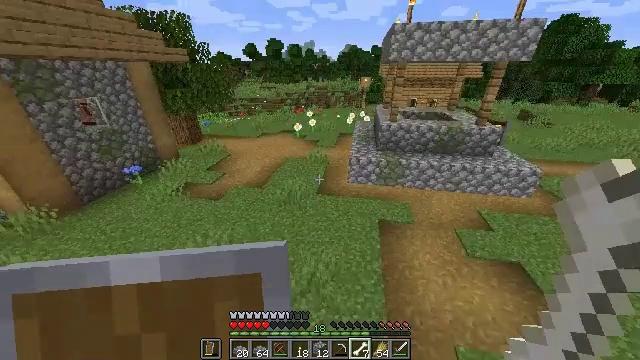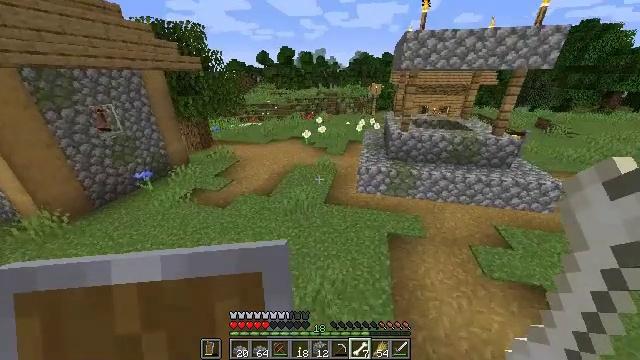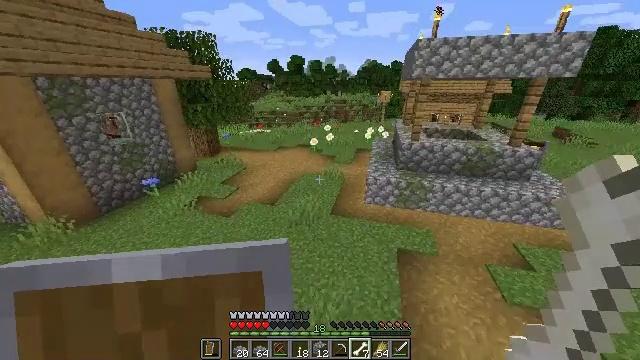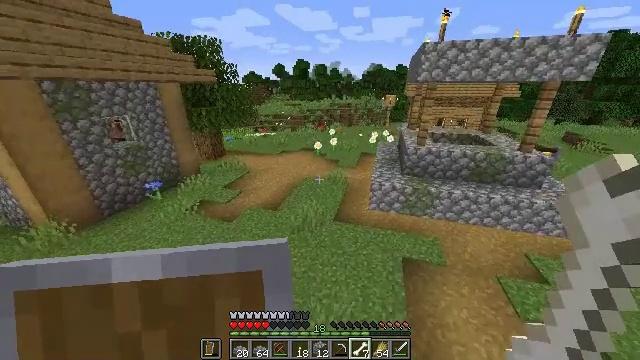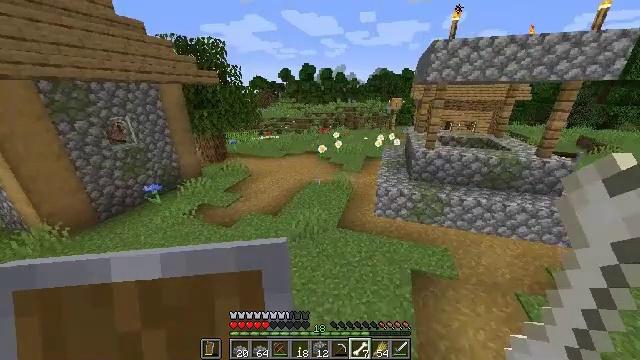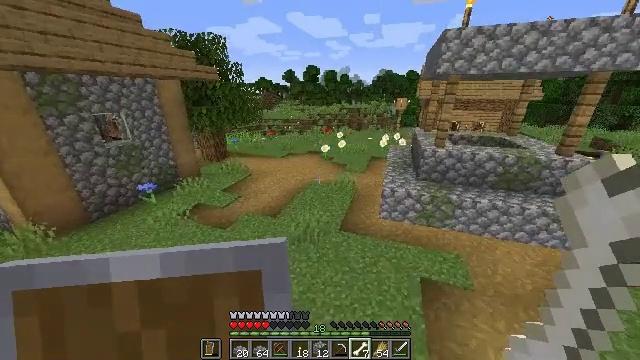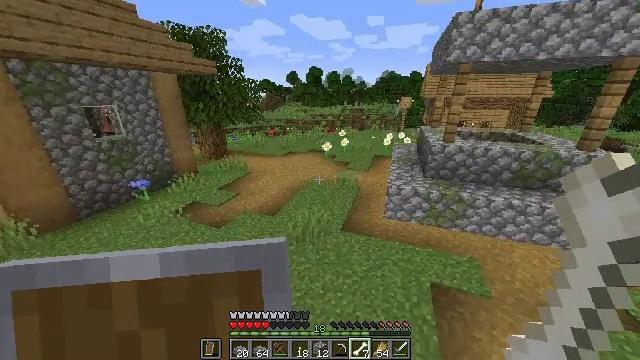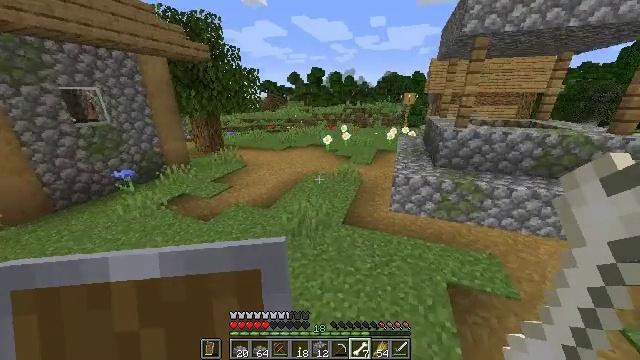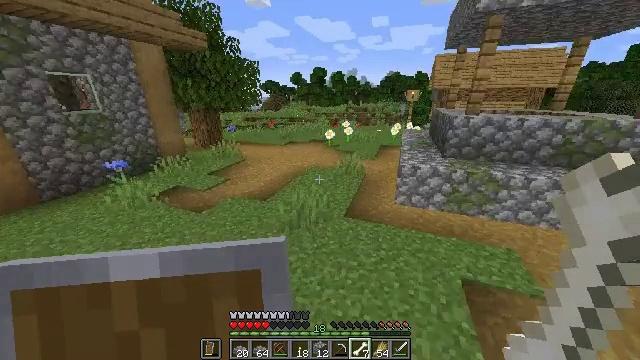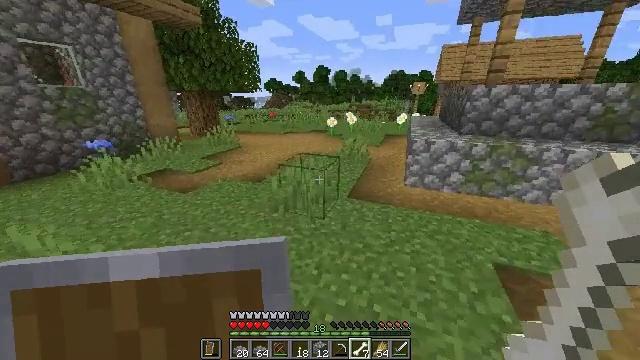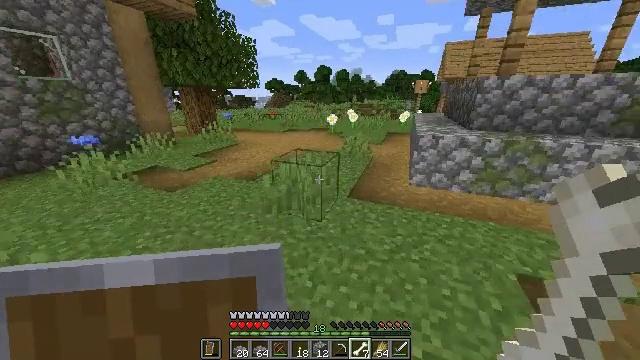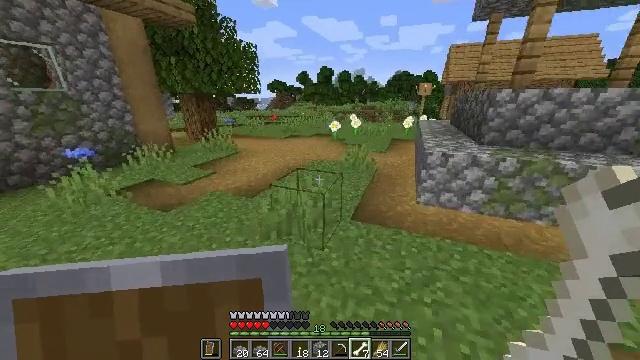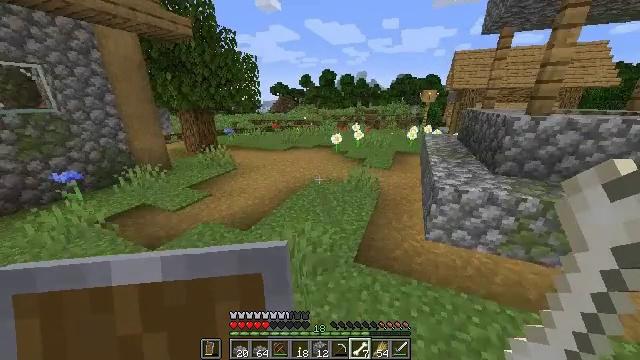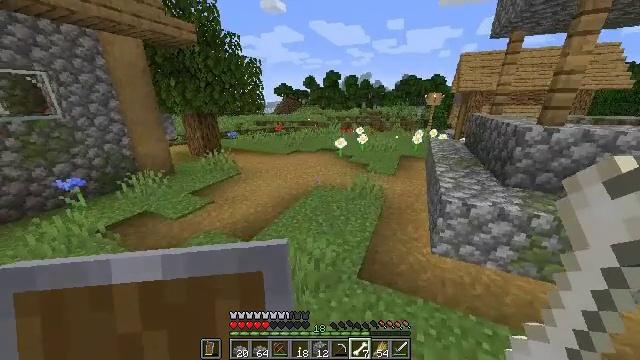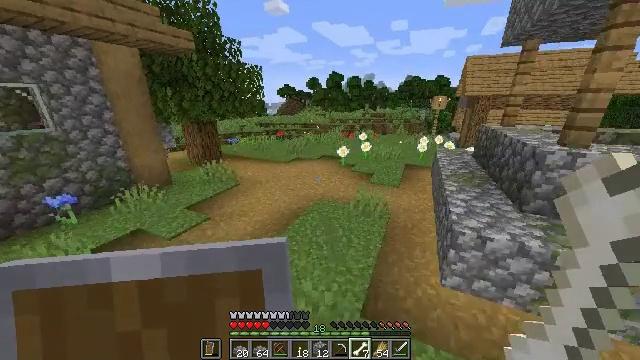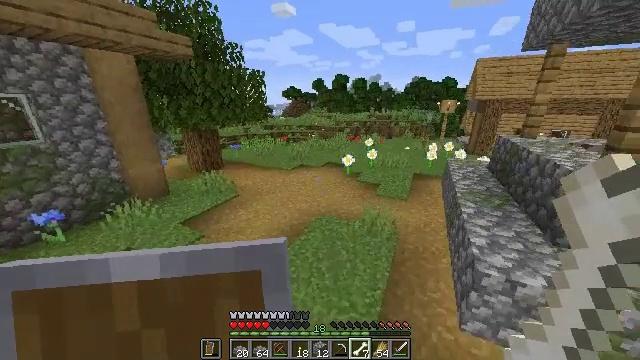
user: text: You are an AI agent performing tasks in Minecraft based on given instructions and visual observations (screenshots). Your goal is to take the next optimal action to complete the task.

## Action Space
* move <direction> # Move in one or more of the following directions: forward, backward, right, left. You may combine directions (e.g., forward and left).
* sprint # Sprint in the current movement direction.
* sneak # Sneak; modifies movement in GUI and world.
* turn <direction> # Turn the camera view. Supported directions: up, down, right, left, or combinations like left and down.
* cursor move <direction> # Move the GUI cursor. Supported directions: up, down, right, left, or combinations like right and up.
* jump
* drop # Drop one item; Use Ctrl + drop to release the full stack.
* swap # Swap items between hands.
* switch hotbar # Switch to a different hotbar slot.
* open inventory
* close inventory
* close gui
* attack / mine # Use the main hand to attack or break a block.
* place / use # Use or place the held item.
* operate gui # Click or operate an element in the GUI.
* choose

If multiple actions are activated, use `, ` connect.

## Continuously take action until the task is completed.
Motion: motion action
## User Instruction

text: Use two iron ingots to get shears.
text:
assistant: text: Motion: move forward, turn left and up, jump
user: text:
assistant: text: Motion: move forward, turn left and up, jump
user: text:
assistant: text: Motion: move forward, turn left, jump
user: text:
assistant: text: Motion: move forward, turn left, jump
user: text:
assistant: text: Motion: move forward, turn left, jump
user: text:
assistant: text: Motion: move forward, jump
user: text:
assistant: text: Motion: move forward, jump
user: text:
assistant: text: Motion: move forward, jump
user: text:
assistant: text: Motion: move forward, jump
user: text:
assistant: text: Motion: move forward, jump
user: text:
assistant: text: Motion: move forward, jump
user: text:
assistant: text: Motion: move forward, jump
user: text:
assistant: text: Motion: move forward, turn left, jump
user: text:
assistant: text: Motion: move forward, jump
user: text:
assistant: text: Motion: move forward, turn left, jump
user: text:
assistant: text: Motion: move forward, turn left, jump
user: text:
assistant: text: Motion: move forward, turn left, jump
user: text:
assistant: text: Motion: move forward, turn left
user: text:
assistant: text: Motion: move forward, turn left
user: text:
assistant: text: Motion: move forward, turn left
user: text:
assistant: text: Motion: move forward, turn left
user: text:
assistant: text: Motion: move forward, turn left
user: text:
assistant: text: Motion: move forward, turn left
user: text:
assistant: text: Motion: move forward and move left, turn left
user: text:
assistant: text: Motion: move forward and move left, turn left
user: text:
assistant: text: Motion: move forward and move left, turn left
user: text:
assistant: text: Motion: move forward and move left, turn left
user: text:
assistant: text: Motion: move forward and move left
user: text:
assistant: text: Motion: move forward and move left
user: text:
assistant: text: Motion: move forward and move left